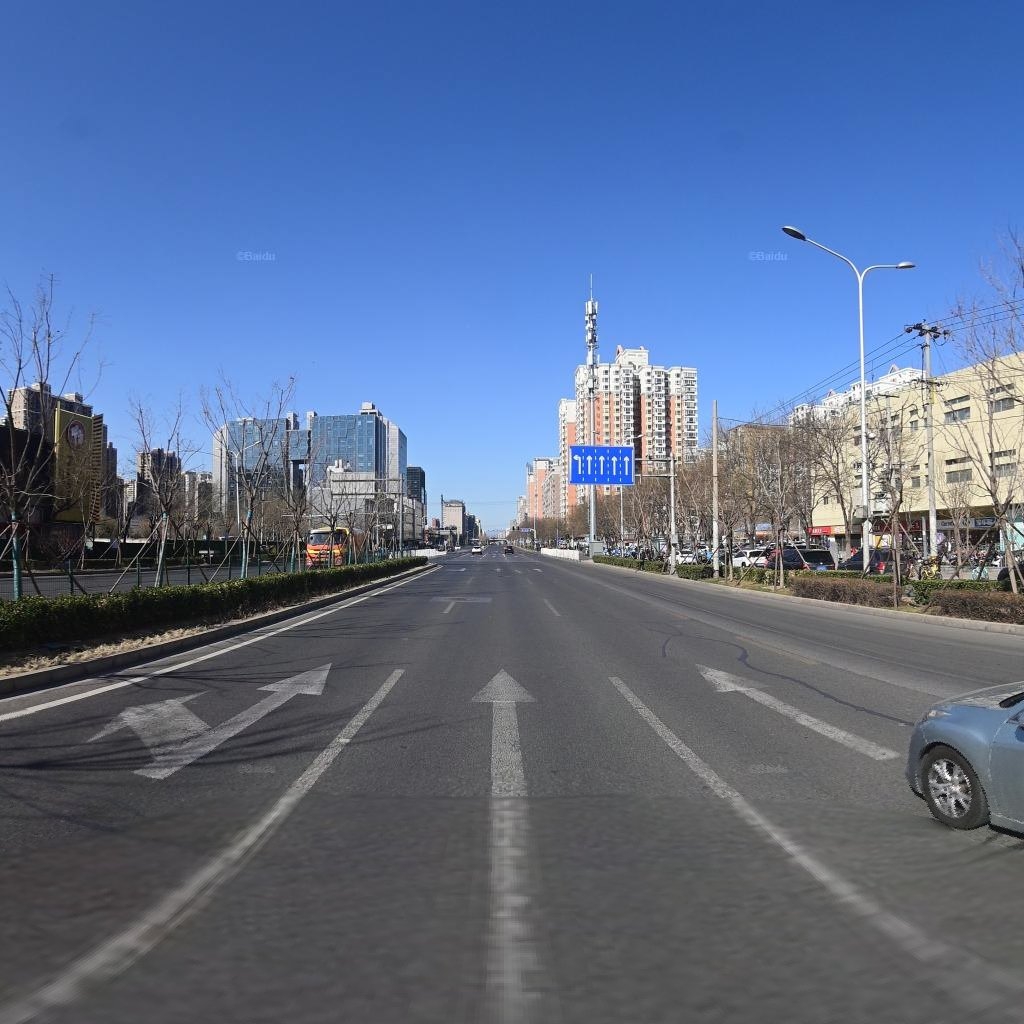
Region: Chaoyang
Road damage annotations: longitudinal patch